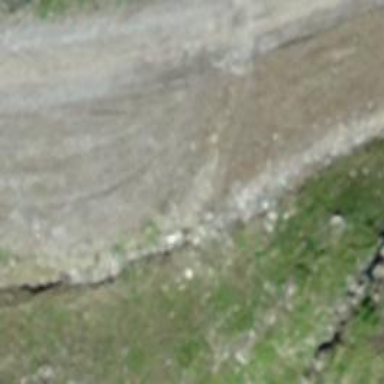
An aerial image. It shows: Gravel track with excellent visibility.